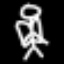
Label: angel